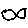
Label: fish